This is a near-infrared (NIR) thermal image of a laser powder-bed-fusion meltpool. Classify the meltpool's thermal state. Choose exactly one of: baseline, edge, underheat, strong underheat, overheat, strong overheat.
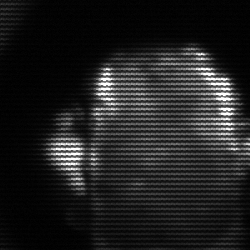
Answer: baseline